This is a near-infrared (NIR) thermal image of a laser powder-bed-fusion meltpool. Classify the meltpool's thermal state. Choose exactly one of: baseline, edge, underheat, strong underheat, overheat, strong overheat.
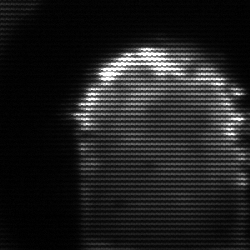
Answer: baseline